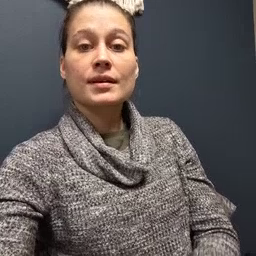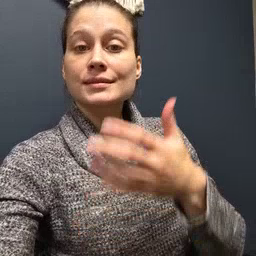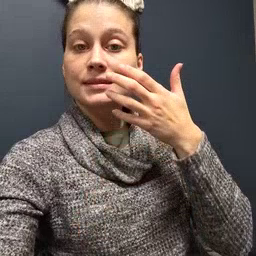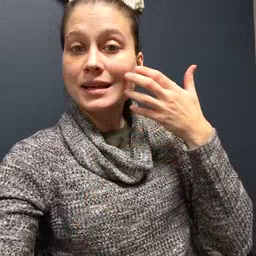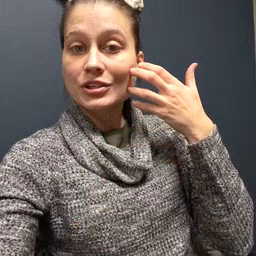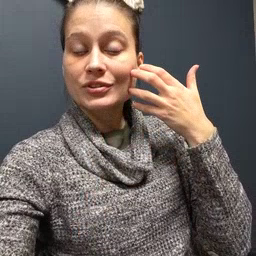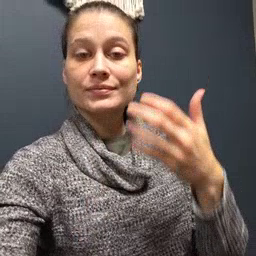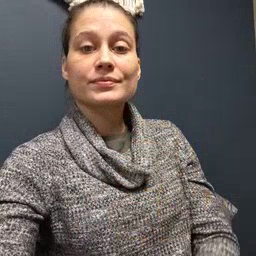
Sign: tiger